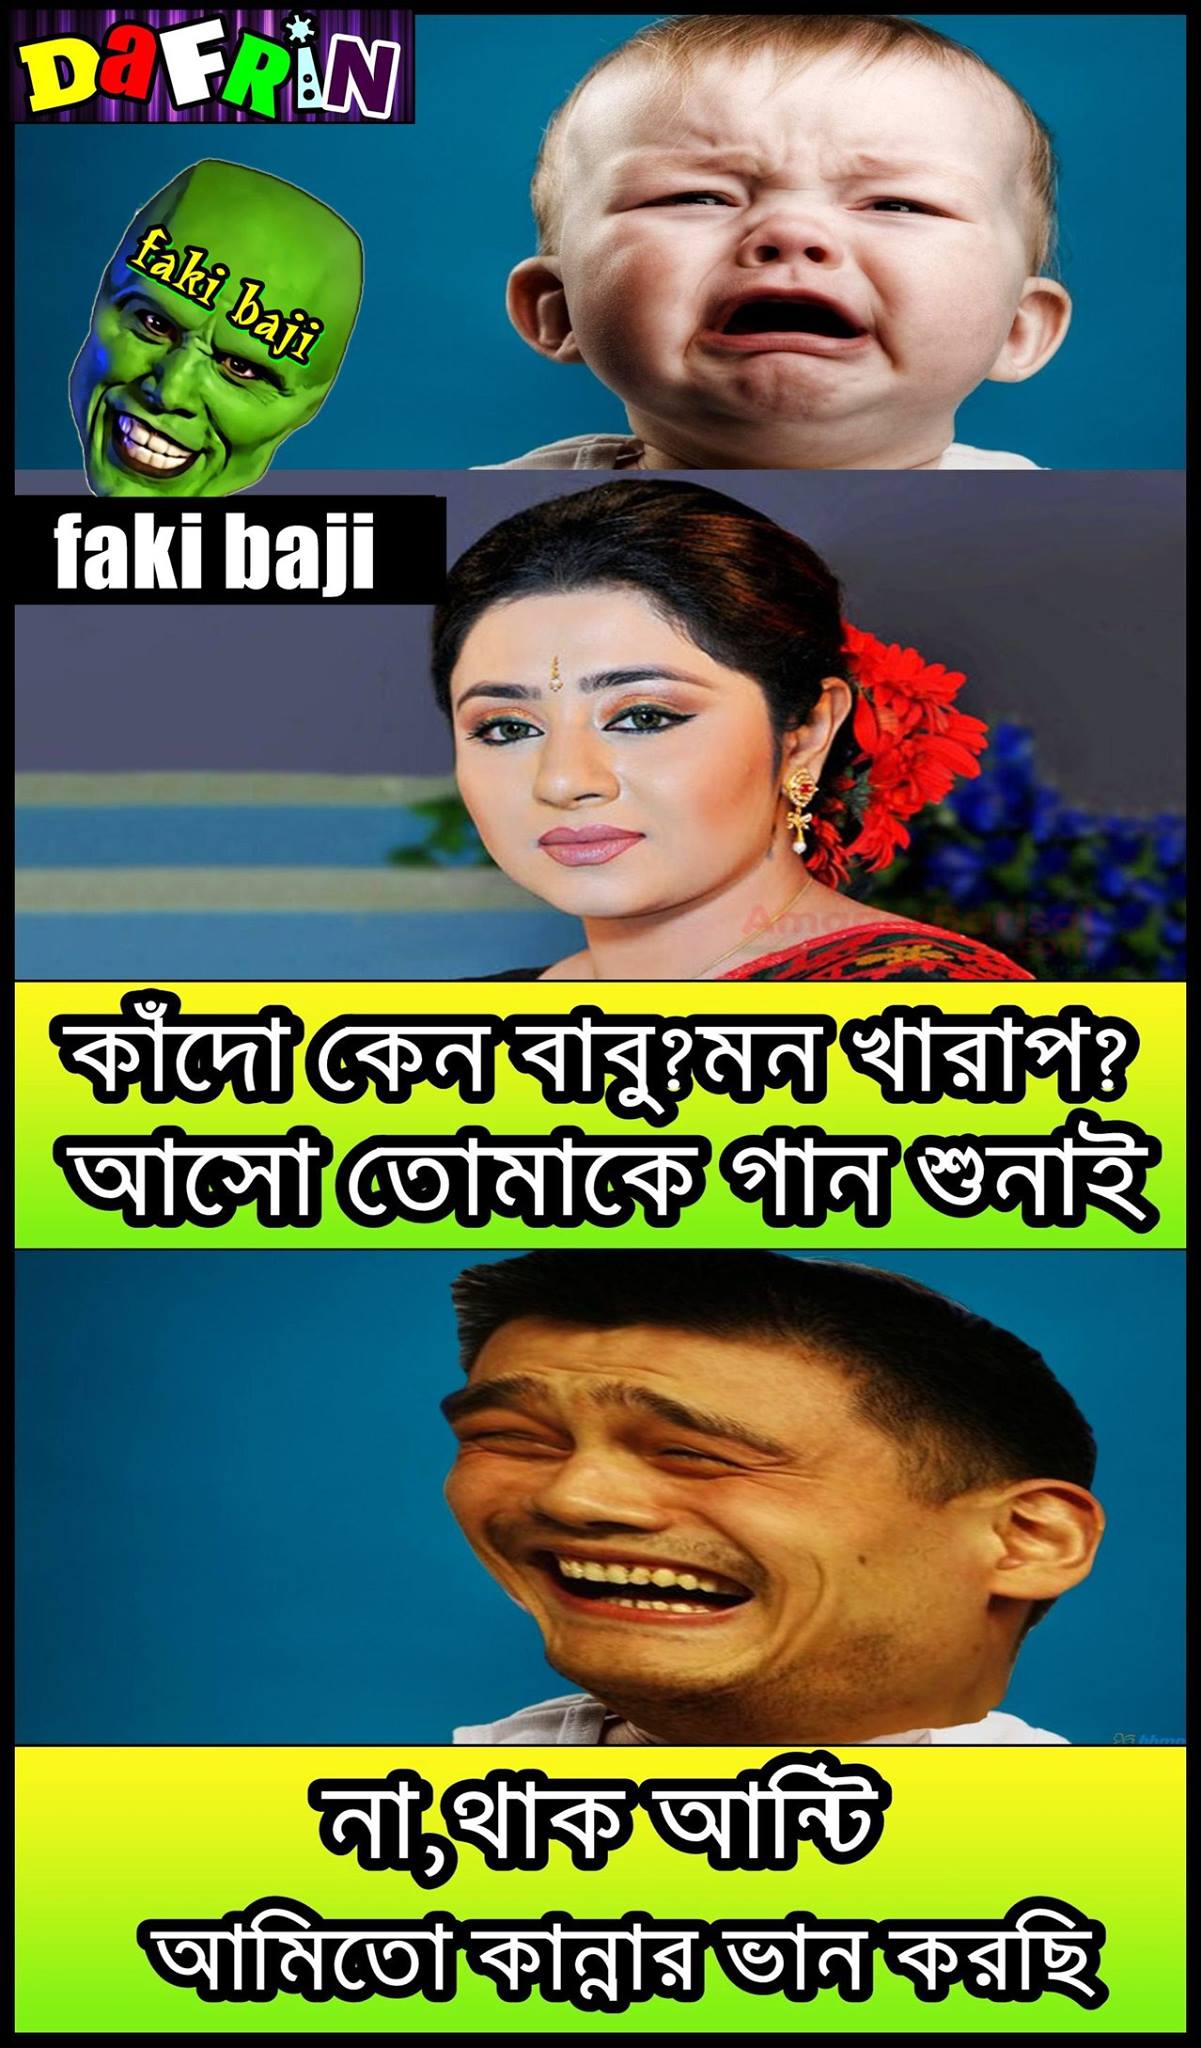
Caption: কাঁদো কেন বাবু? মন খারাপ? আসো তোমাকে গান শুনাই না থাক, আন্টি আমিতো কান্নার ভান করছি
Label: non-hate